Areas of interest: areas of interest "Business office"
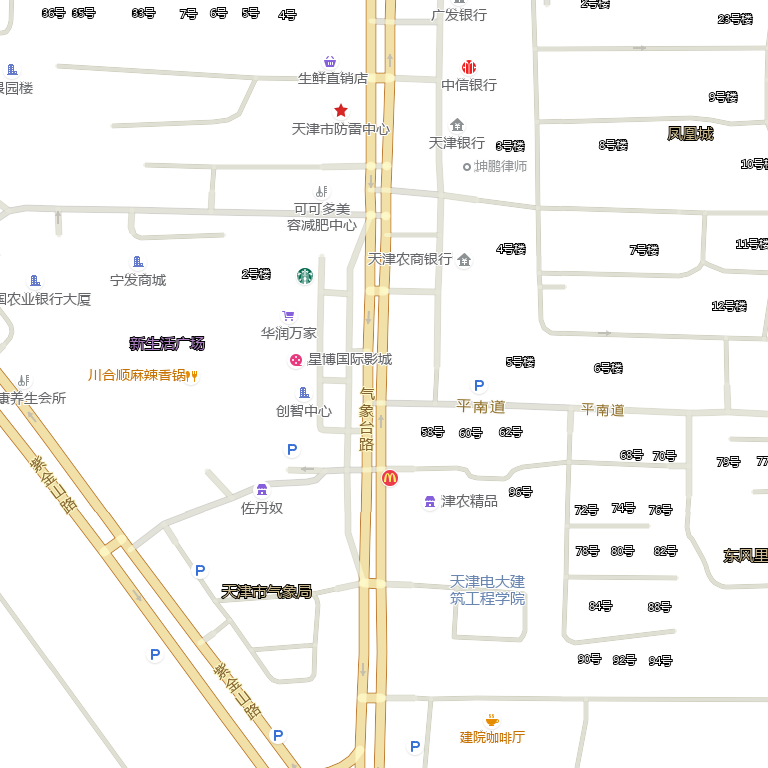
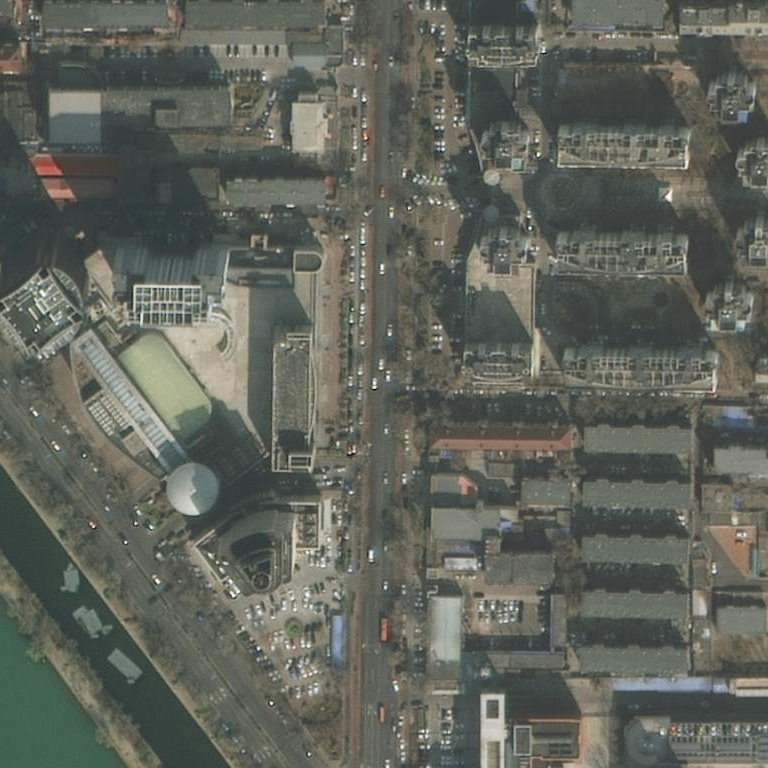